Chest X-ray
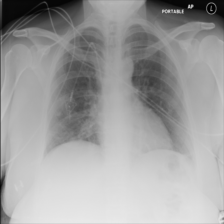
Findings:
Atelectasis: negative
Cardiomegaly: negative
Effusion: negative
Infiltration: negative
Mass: negative
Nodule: negative
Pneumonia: negative
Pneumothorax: negative
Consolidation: negative
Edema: negative
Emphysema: negative
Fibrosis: negative
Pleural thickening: negative
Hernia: negative